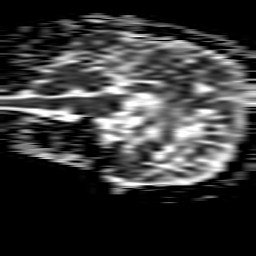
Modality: ADC
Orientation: sagittal
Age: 73
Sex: female
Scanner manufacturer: philips
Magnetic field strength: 1.5 T
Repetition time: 3.869 s
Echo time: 0.1015 s